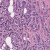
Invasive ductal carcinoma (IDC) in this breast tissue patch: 1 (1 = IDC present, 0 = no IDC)